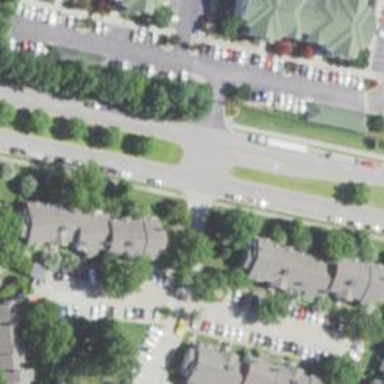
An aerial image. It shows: Tertiary link road with asphalt surface.